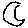
Label: moon